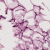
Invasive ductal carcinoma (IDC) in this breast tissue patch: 0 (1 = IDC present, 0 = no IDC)